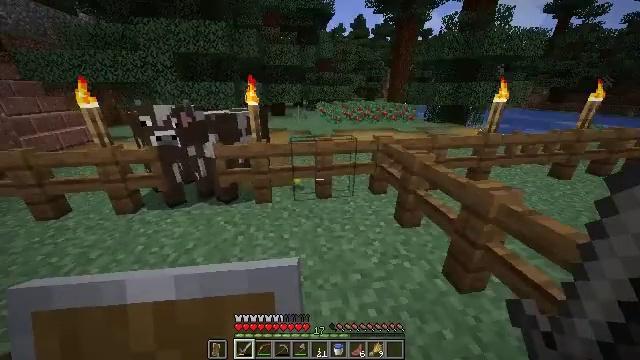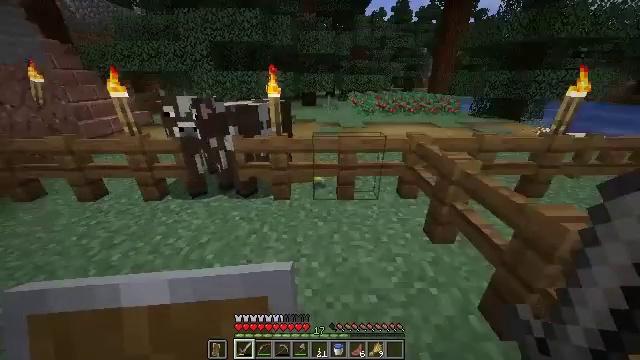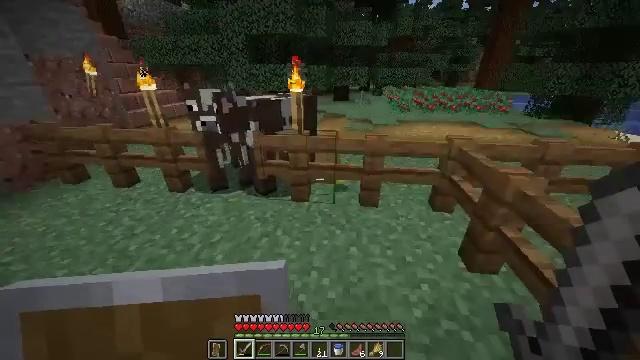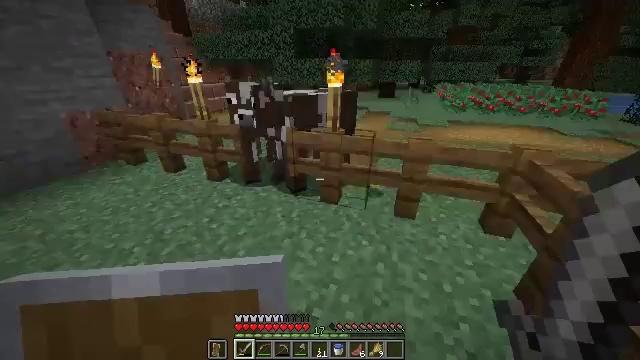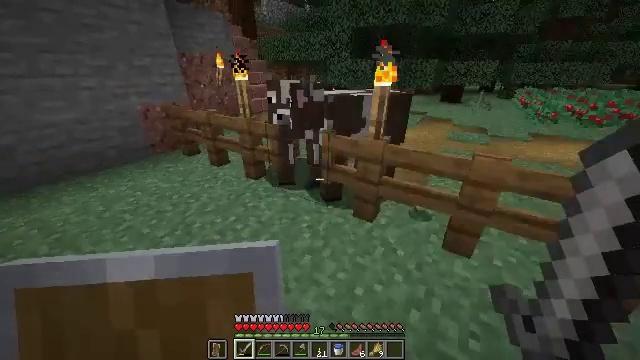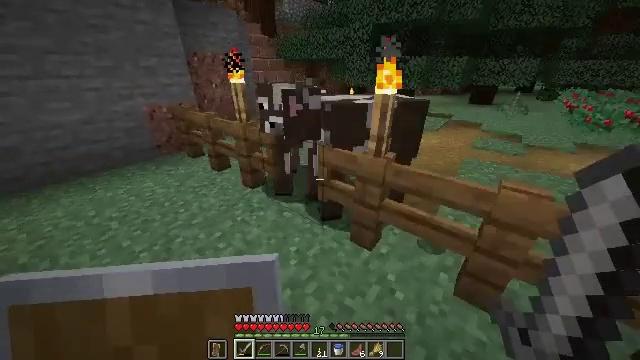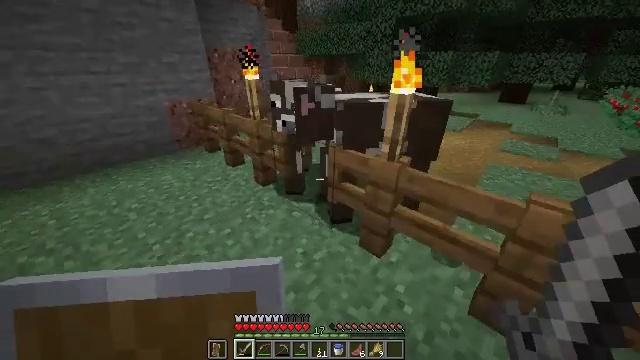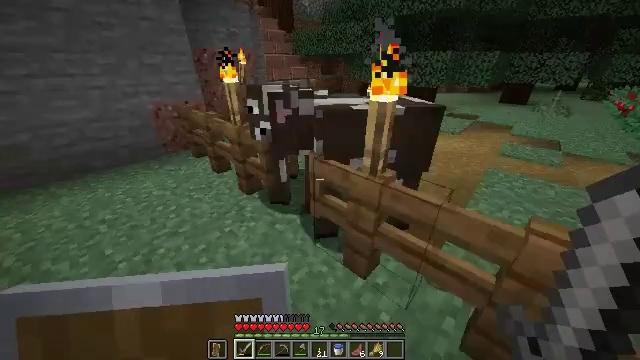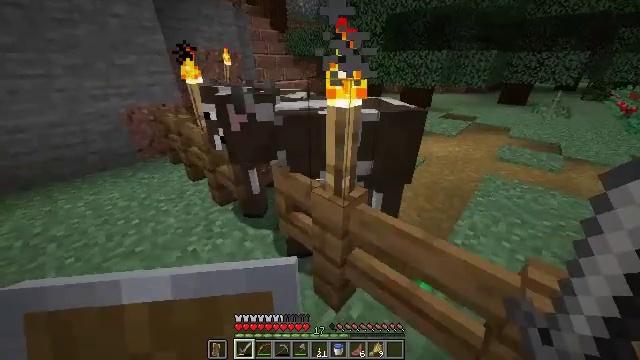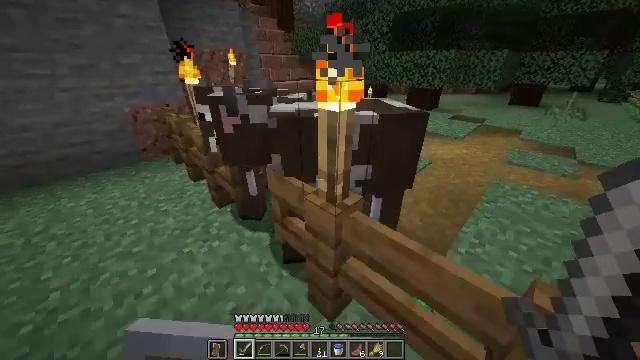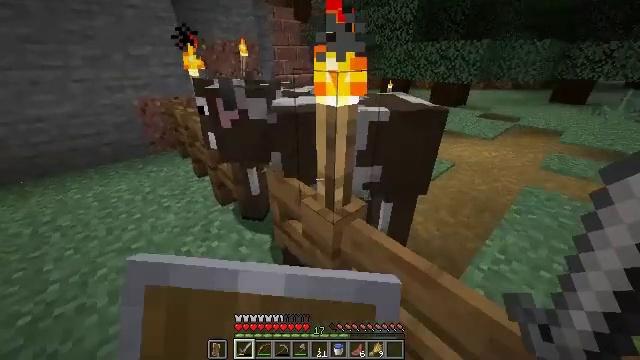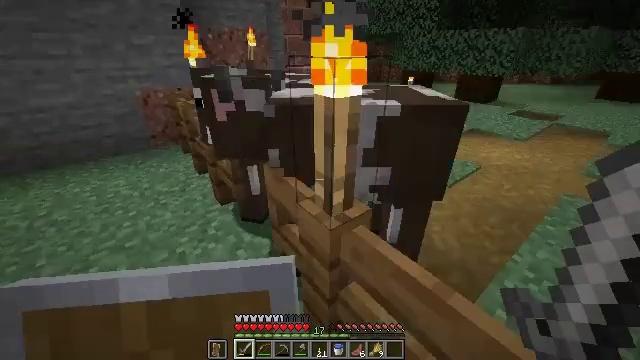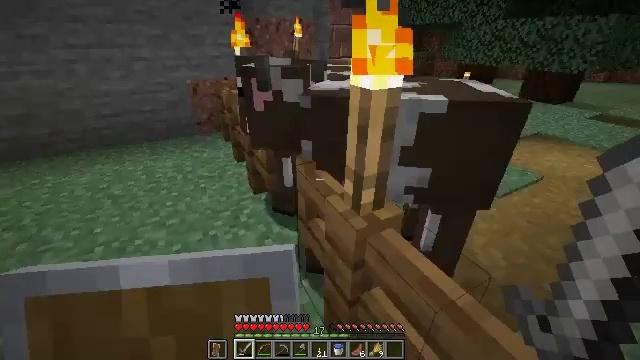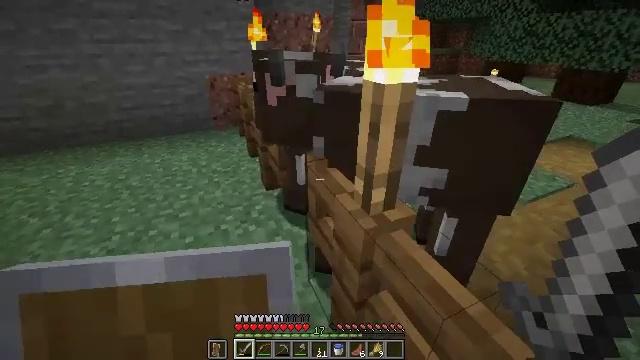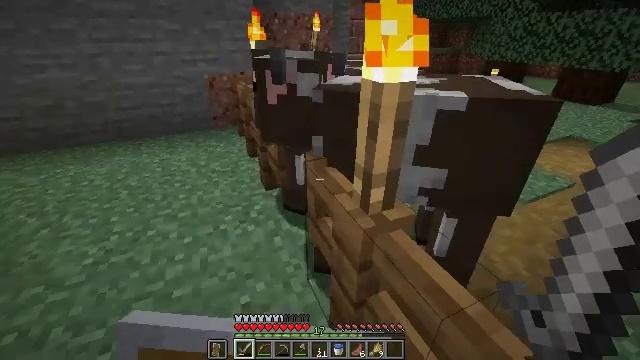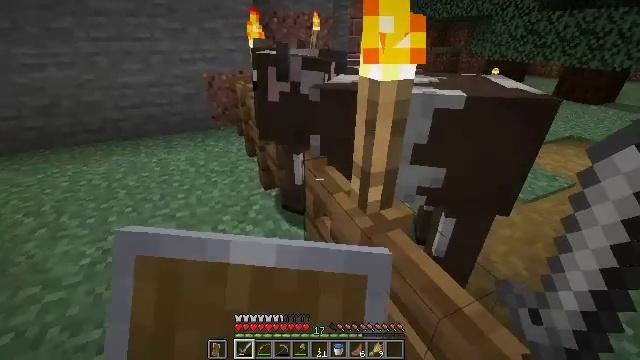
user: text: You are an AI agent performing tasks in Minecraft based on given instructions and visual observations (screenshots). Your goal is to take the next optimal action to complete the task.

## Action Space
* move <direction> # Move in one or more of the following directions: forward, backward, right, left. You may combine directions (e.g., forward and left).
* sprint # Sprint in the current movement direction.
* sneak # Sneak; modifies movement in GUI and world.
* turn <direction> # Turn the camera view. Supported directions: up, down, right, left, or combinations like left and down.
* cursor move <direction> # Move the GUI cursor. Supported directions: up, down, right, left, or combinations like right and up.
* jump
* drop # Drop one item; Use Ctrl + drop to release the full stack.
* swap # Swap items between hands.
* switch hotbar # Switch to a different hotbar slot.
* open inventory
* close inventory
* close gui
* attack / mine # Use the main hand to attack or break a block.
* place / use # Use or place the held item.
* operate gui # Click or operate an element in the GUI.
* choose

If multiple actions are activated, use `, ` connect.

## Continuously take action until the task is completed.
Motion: motion action
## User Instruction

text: Mine the spruce fence.
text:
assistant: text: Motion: move forward, turn left and down
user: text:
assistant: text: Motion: move forward, turn left and down
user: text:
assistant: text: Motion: move forward, turn left and down
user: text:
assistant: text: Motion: move forward and move right, turn left
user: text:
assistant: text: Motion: move forward and move right, turn left
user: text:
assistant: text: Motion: move forward and move right, turn left
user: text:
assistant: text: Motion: move forward and move right
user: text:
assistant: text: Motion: move forward and move right
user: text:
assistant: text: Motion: turn left, use / place
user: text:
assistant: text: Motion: turn left, use / place
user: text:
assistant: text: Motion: turn left
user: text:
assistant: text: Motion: turn left
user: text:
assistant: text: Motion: turn left
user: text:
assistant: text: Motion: use / place
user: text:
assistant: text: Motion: use / place
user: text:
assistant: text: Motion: turn left, use / place
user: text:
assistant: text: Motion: no_op
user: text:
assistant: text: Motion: no_op
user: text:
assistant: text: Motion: turn left
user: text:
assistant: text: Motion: no_op
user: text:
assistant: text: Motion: use / place
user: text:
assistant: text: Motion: use / place
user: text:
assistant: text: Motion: no_op
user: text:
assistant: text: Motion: no_op
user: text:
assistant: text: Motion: no_op
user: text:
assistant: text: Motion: no_op
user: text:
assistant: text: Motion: use / place
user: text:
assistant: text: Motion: use / place
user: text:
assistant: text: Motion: no_op
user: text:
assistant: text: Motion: no_op